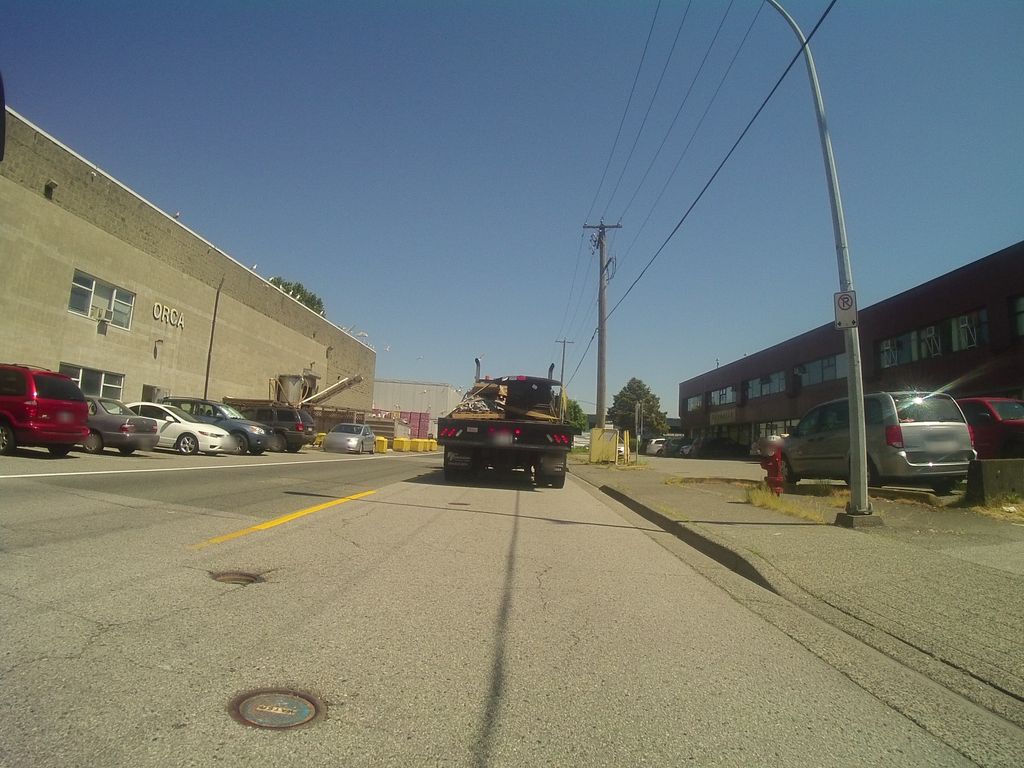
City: vancouver